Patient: sex M, age 64
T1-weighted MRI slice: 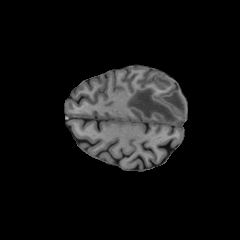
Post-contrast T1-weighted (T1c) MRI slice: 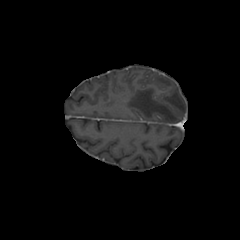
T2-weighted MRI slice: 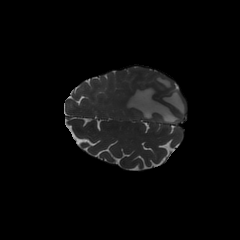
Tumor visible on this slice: yes
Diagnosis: Glioblastoma, IDH-wildtype
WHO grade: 4